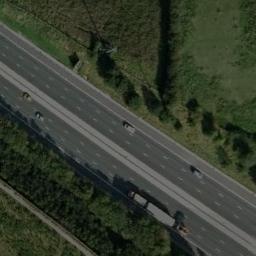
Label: freeway